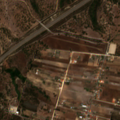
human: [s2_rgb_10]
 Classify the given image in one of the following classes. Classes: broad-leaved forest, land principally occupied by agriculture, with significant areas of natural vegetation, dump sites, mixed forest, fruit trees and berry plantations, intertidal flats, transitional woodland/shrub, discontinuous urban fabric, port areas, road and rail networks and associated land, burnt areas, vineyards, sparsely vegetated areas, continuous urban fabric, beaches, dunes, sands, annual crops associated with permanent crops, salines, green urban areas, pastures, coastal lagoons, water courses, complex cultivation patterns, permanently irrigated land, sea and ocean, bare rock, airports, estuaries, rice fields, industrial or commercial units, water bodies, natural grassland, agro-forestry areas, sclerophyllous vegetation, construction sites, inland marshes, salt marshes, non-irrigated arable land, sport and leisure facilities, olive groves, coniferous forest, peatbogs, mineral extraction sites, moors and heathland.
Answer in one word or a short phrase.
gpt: complex cultivation patterns, agro-forestry areas, broad-leaved forest